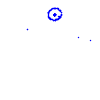
Particle: proton